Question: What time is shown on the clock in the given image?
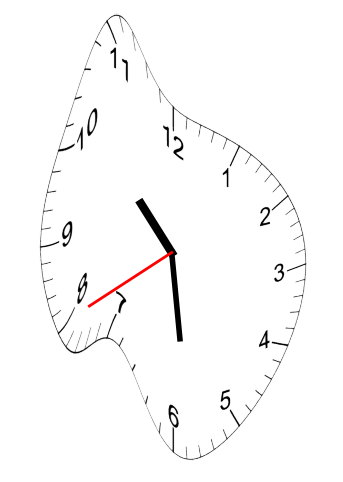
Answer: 10:28:40